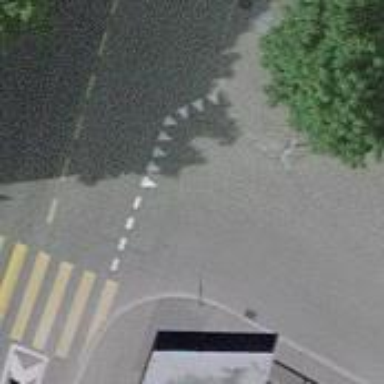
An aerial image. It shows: Kerb barrier.